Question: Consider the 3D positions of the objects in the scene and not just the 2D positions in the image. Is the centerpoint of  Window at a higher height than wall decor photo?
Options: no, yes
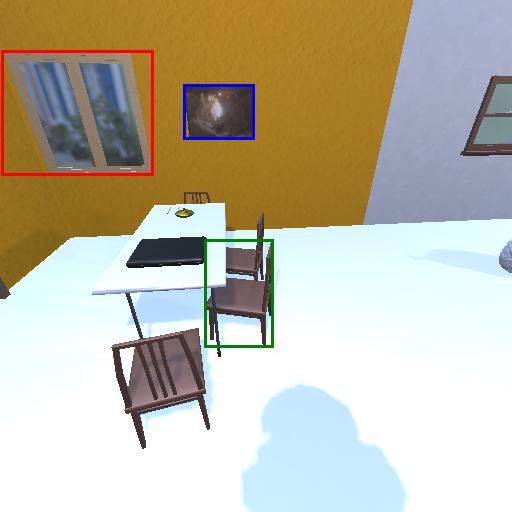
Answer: no